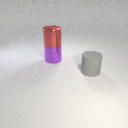
large purple metal cylinder behind large gray rubber cylinder